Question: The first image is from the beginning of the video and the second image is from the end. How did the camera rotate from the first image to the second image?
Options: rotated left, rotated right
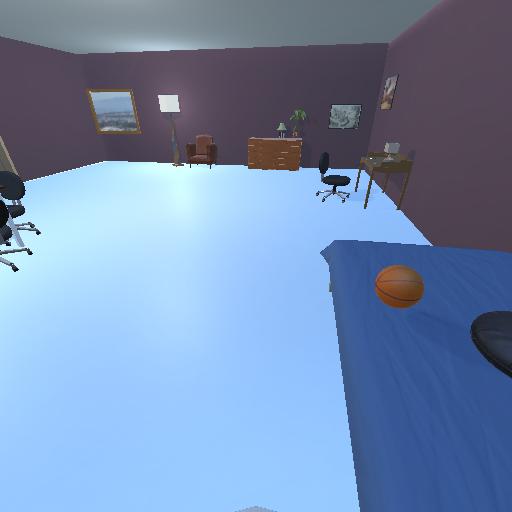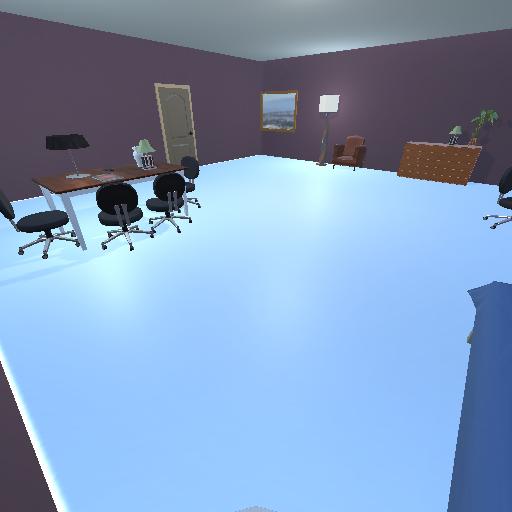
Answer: rotated left